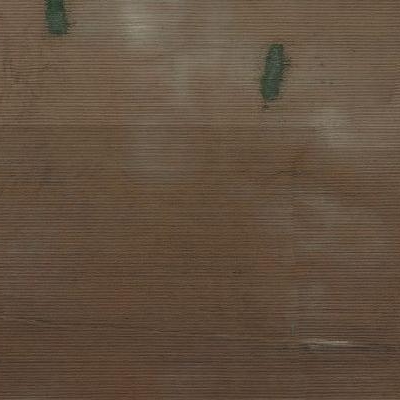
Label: bField